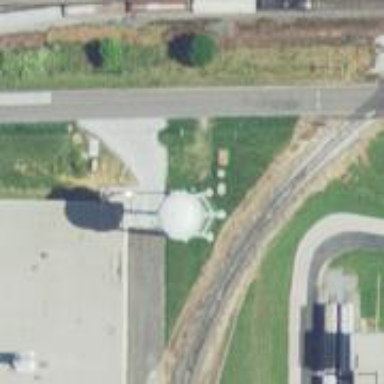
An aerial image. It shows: Water tower that is man-made.